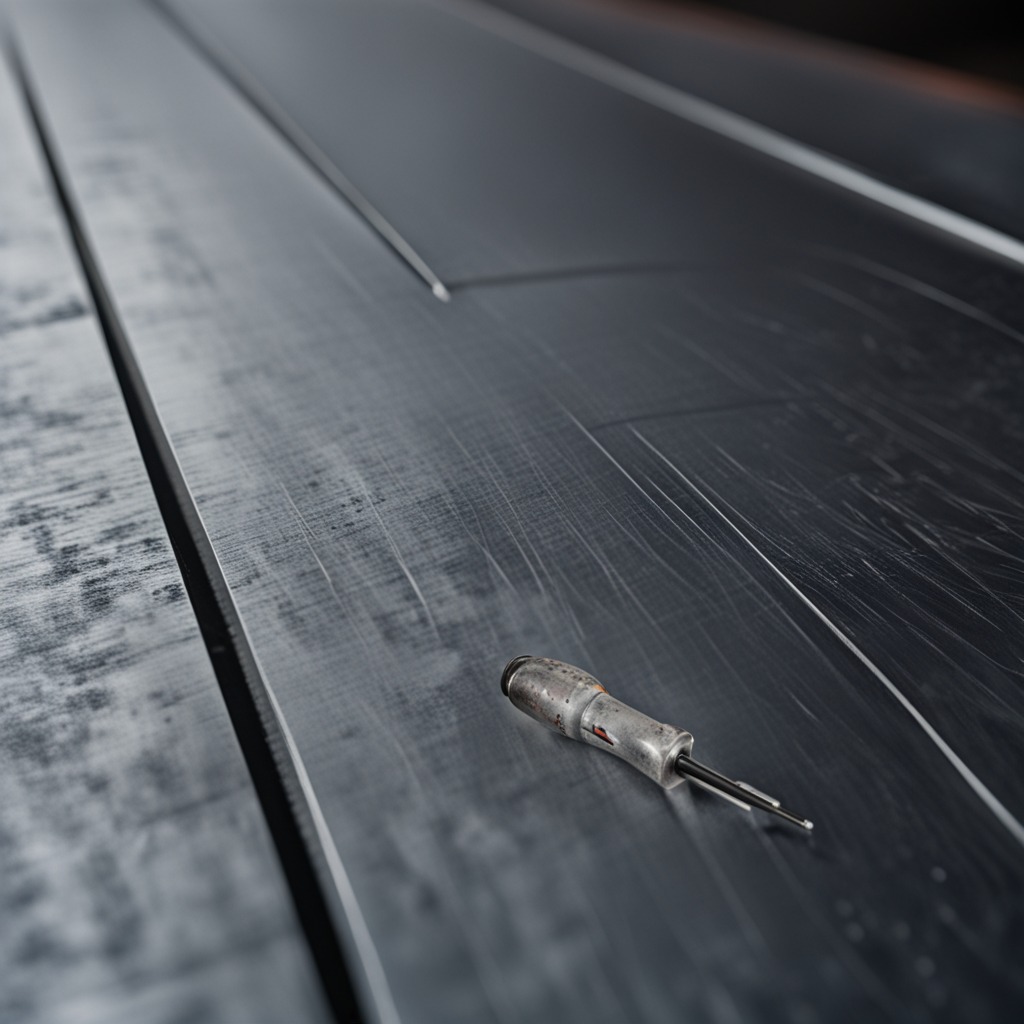
A screwdriver is lying on the cold steel table in a mining workshop.